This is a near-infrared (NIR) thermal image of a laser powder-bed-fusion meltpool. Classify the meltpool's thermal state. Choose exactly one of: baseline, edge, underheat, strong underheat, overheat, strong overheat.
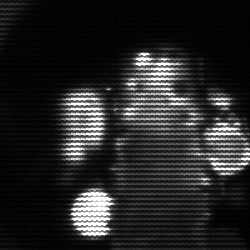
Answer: strong underheat